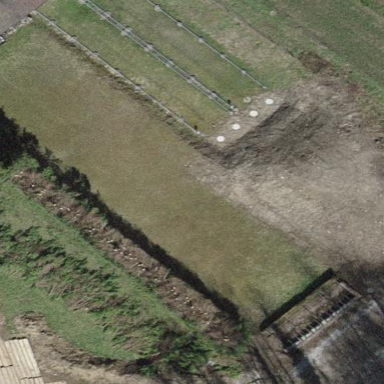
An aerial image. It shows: Shooting range on grass surface.